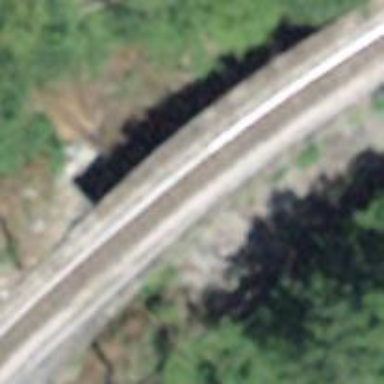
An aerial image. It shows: Narrow-gauge railway bridge with electrified tracks and single track passing over it.